Question: I am aware that 'UIActionSheet' is deprecated in iOS 8, but I still need the API because I am still targetting iOS 7.
So here's the problem: My app supports both 'UIInterfaceOrientationPortrait' and 'UIInterfaceOrientationPortraitUpsideDown' for phone devices. When my app shows a 'UIActionSheet' in normal portrait orientation everything is fine. If the device is turned upside down, however, the action sheet is also displayed upside down, like this:

The problem exists only when the app is run on a device (or in a simulator) with iOS 8. The problem goes away when the app is run in a simulator with iOS 7.1 (I haven't got a real device with iOS 7.1 to test). When my app was still built with a pre-iOS 8 SDK the problem also never occurred, even when the app was run on a device with iOS 8.
Does anyone have a suggestion what I could be doing wrong here? See the code snippet below for a minimal example that reproduces the problem. I am coding with Xcode 6.1.1 and iOS SDK 8.1. I promise that I haven't fiddled with the Xcode app bundle in any way :-)
---
1. Create a new Xcode project using the "Single View Application" template
2. Select the main target, then on the "General" tab make sure that the "Upside Down" device orientation is checked
3. Open the main storyboard
4. Add a method named doIt: to the first responder
5. Add a new UIButton to the view and connect the button's "Touch Up Inside" event to the method
Finally, add the following code to 'ViewController.m':
'''
- (void) doIt:(id)sender
{
UIActionSheet* actionSheet = [[UIActionSheet alloc] initWithTitle:@"sheet title"
delegate:self
cancelButtonTitle:nil
destructiveButtonTitle:nil
otherButtonTitles:nil];
[actionSheet addButtonWithTitle:@"sheet action"];
[actionSheet showInView:self.view];
}
// This override is required so that interface orientation
// to UIInterfaceOrientationPortraitUpsideDown is possible
- (NSUInteger) supportedInterfaceOrientations
{
return UIInterfaceOrientationMaskAll;
}
'''
Run the app, rotate and tap the button and you should see what I mean.
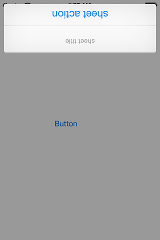
Answer: In the ios 8 , i think you had better use the UIAlertController instead. It will be better to deal with this strange case.